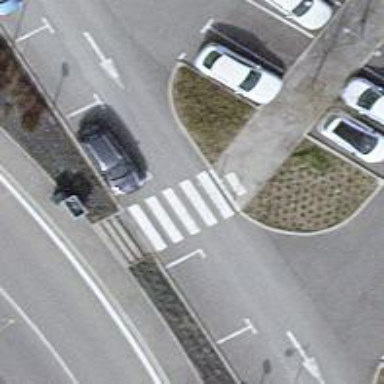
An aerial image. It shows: Uncontrolled zebra crossing on the road.